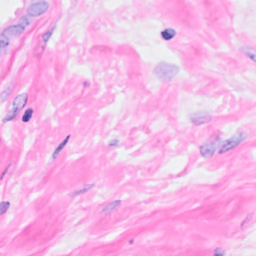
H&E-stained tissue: Breast